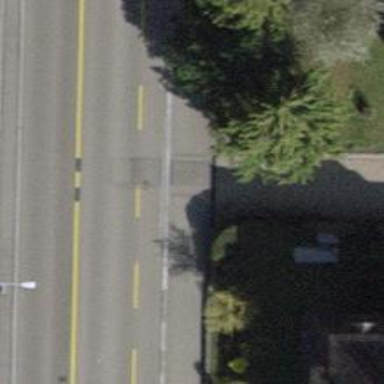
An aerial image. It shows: Service road with paving stones.